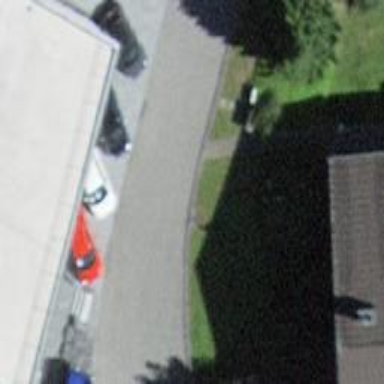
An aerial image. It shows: Road with steps.